Question: I have two arrays lets say
'''
var termRateOptionsArr = [{
"term": 48,
"rate": 2.99,
"residualPercent": 0
}, {
"term": 60,
"rate": 1.99,
"residualPercent": 0
}, {
"term": 72,
"rate": 0.99,
"residualPercent": 0
}];
var cashDownOptionsArr = [{
"cashdown": "2000"
}, {
"cashdown": "4000"
}, {
"cashdown": "6000"
}];
'''
I want to combine these two arrays into a matrix combination using the following code:
'''
var cartesian = function() {
var combos = _.reduce(arguments, function(a, b) {
return _.flatten(_.map(a, function(x) {
return _.map(b, function(y) {
return x.concat([y]);
});
}), true);
}, [ [] ]);
return _.flatten(_.map(combos, function(item) {
return _.extend(item[0], item[1]);
}));
};
console.table( cartesian(termRateOptionsArr,cashDownOptionsArr));
'''

I having issues combining I am getting only the last item array value instead of each item in the array. I think it has to do with some closure issue but not sure... Any help is appreciated..
<URL>
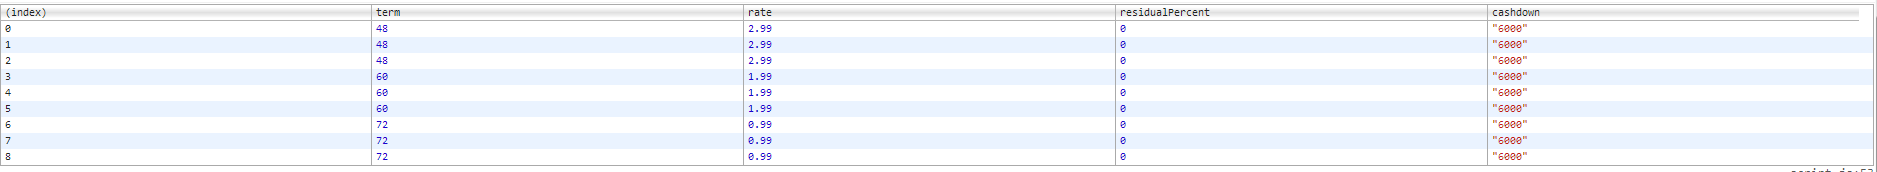
Answer: One of the issues is that '_.extend()' overwrites the object in it's first parameter ("destination"). So:
'''
return _.flatten(_.map(combos, function(item) {
return _.extend(item[0], item[1]);
}));
'''
overwrites your source 'cashDownOptionsArr' array with newly merged objects.
One fix is to clone the destination object like this:
'''
return _.flatten(_.map(combos, function(item) {
var clone0 = _.clone(item[0]);
return _.extend(clone0, item[1]);
}));
'''
<URL>
However, since , I'd combine the two matrices like this instead:
'''
var cartesian = function(a,b) {
var combos= [];
var i=0;
for (var x=0; x<a.length;x++)
for (var y=0; y<b.length;y++)
{
combos[i]={};
// Copy properties of a[x]
for (var indx in a[x]) {
combos[i][indx] = a[x][indx];
}
// Copy properties of b[y]
for (var indx in b[y]) {
combos[i][indx] = b[y][indx];
}
i++;
}
return combos;
};
'''
<URL>